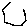
Label: hexagon